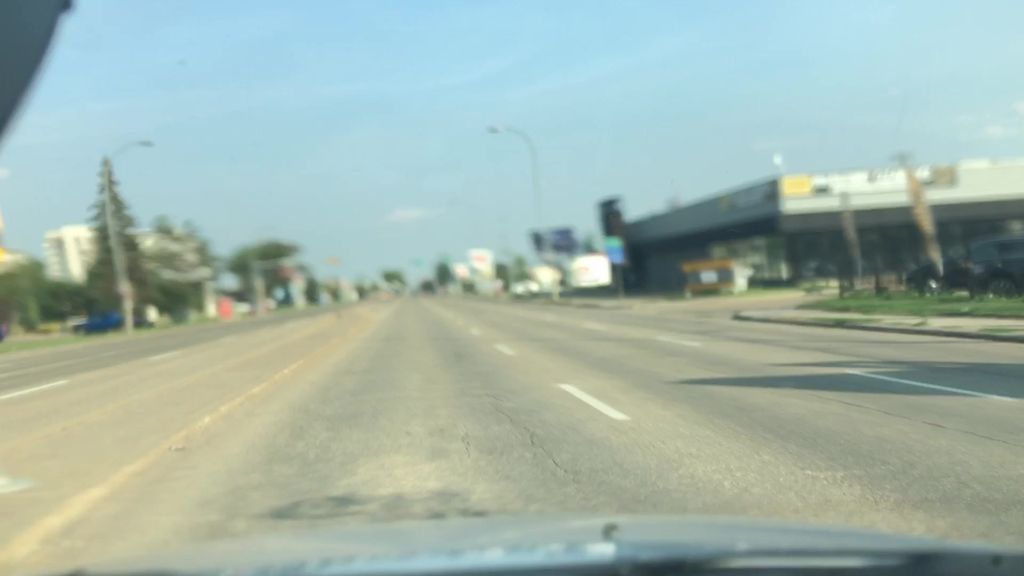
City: edmonton